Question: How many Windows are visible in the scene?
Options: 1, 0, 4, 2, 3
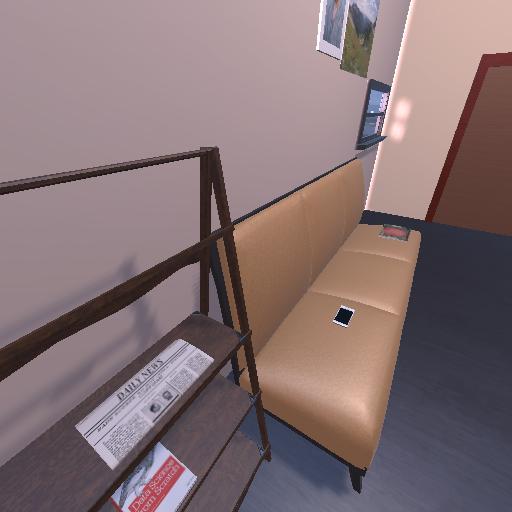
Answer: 1